Field crop: maize
Growth stage: 1
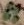
Species: chenopodium